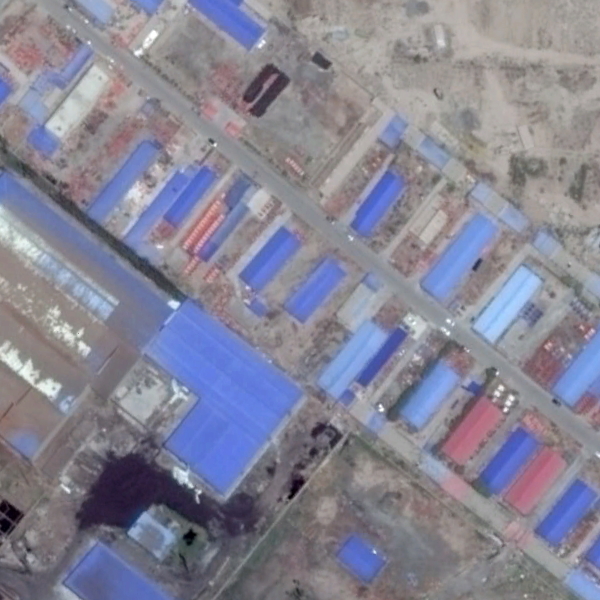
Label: Industrial